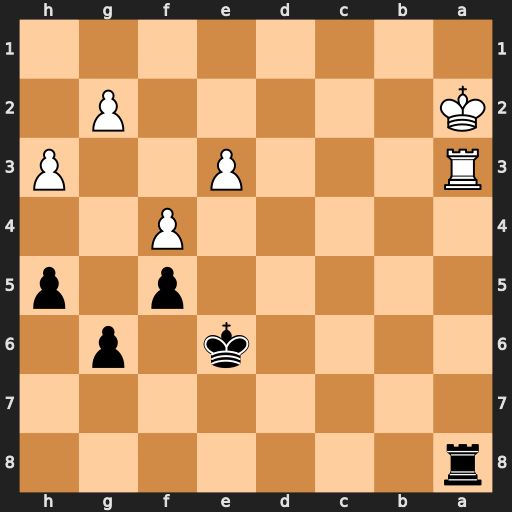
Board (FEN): r7/8/4k1p1/5p1p/5P2/R3P2P/K5P1/8
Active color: b
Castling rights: -
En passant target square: -
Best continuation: Rxa3+ Kxa3 Kd5 Kb4 Ke4